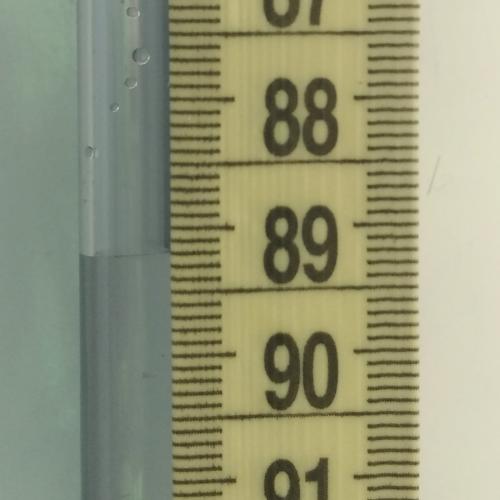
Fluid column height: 89.2 cm